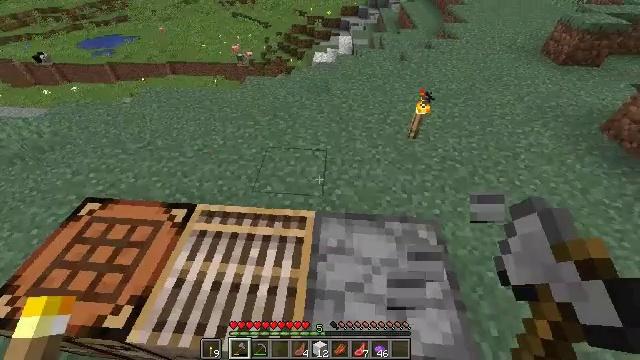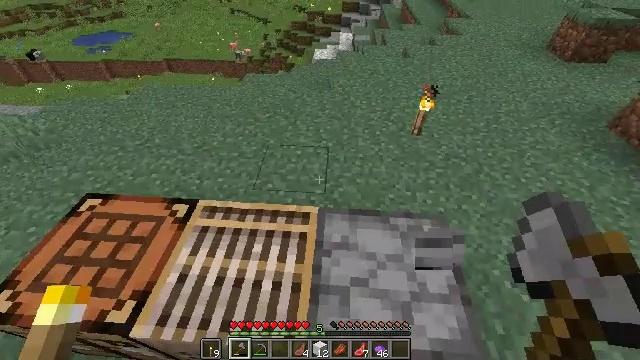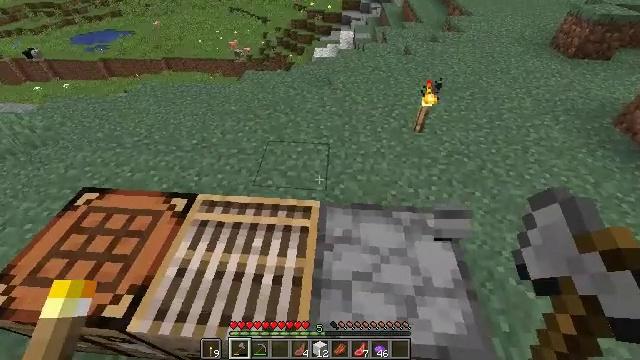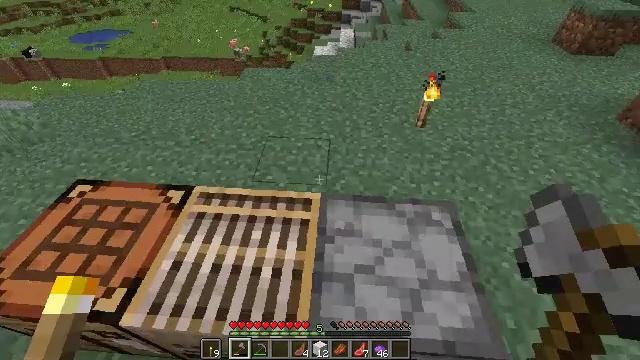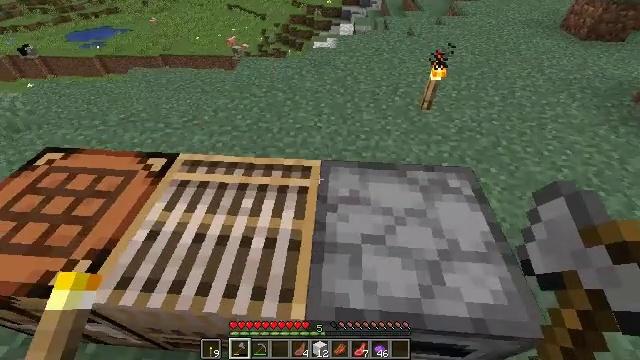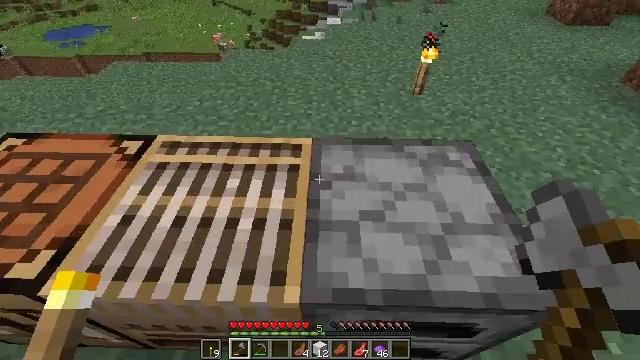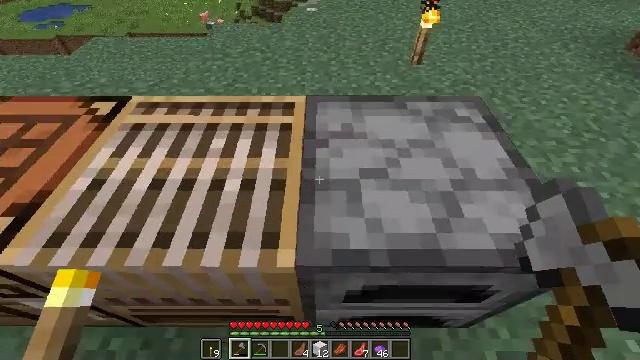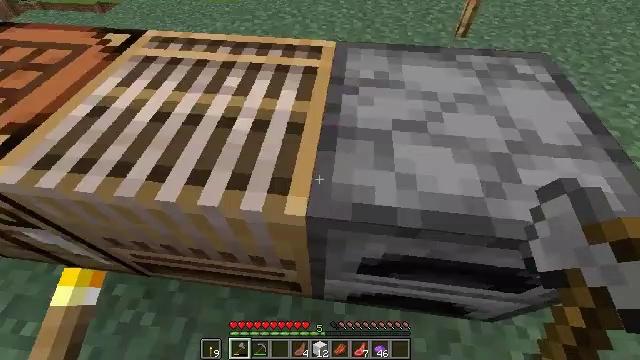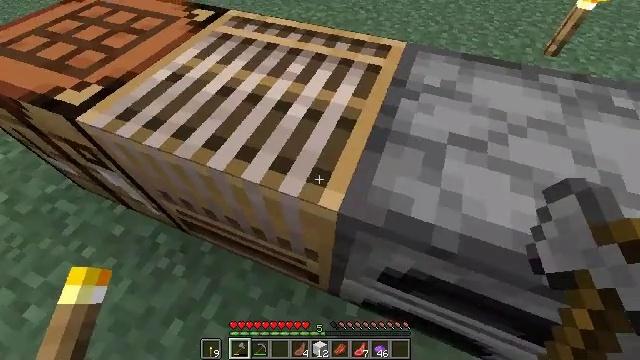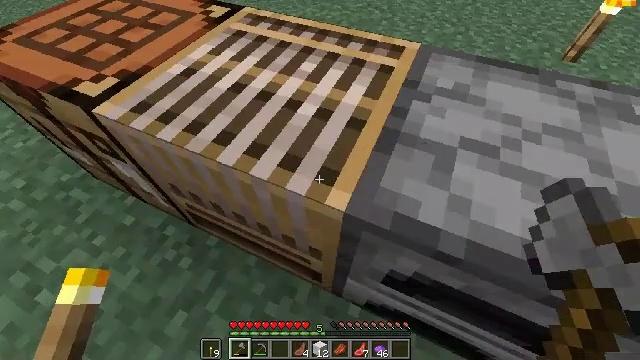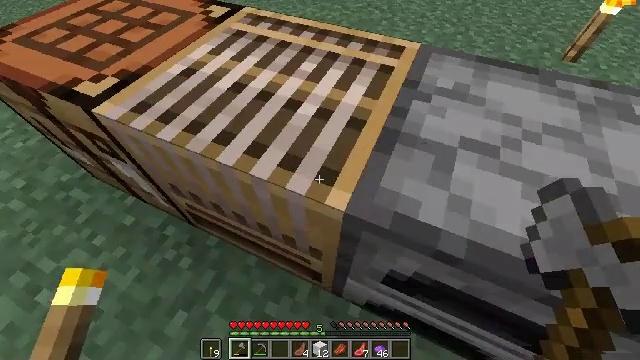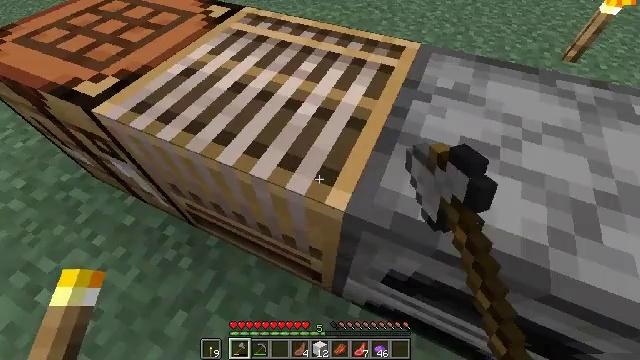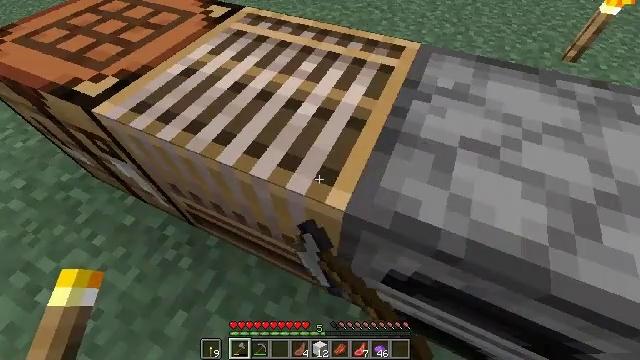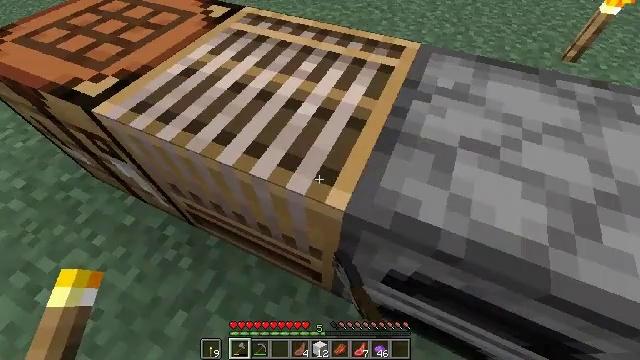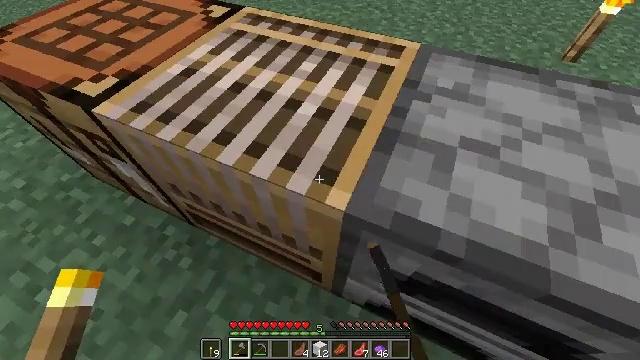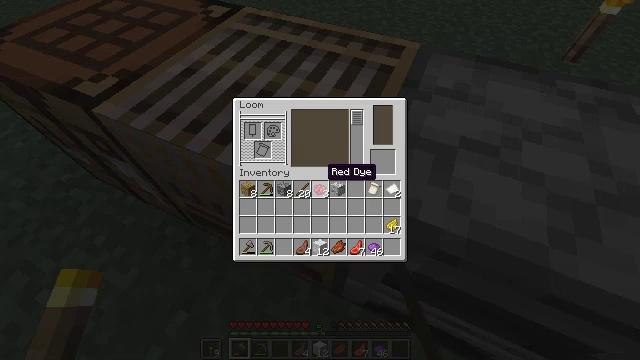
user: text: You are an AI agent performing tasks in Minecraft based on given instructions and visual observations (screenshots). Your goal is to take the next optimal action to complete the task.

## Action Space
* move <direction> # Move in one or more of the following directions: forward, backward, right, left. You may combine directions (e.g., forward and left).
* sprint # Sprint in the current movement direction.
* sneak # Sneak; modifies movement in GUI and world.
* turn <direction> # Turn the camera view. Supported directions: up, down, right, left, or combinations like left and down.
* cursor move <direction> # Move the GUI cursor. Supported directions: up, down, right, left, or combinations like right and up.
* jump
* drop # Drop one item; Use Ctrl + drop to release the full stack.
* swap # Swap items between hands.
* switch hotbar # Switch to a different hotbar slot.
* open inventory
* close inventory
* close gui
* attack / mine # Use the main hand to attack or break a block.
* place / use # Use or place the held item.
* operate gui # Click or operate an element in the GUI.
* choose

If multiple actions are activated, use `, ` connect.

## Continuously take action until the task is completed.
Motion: motion action
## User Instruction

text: Open the crafting table to make purple wool.
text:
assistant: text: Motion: no_op
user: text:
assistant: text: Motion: no_op
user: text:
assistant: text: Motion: no_op
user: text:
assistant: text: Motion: no_op
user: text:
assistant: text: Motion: turn right
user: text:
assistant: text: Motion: turn right and down
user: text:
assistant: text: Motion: turn left and down
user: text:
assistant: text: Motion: turn left
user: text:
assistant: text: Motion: turn left
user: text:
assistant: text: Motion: use / place
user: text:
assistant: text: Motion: use / place
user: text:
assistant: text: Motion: use / place
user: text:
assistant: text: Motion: no_op
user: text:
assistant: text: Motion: no_op
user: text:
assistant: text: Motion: open gui
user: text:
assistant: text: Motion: no_op
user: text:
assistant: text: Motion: no_op
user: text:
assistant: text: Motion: no_op
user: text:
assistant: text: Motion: no_op
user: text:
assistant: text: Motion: no_op
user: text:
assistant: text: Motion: no_op
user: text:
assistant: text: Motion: no_op
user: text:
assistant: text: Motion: no_op
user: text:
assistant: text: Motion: no_op
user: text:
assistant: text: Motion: no_op
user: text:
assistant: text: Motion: cursor move right and up
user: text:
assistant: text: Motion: cursor move right
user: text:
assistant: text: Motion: cursor move right and down
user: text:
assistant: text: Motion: no_op
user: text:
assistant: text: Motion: no_op